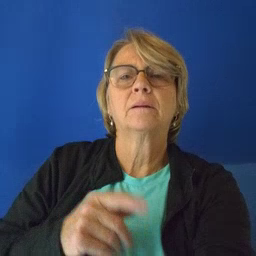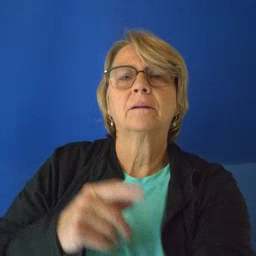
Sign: fine